Aerial crown-view tile of a tropical tree (Barro Colorado Island, Panama), acquired 20250818:
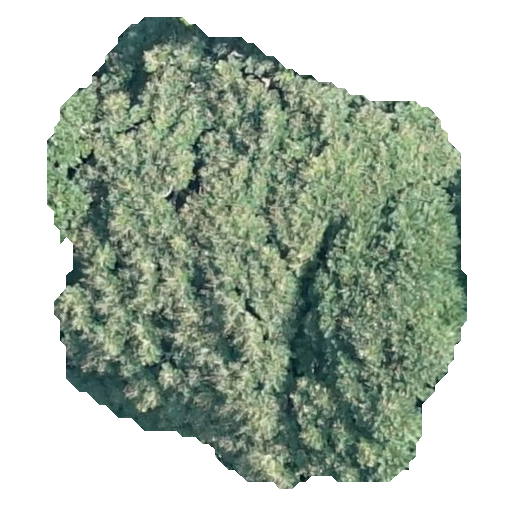
Species: Jacaranda copaia
GBIF accepted scientific name: Jacaranda copaia
Crown area: 214.553 m²